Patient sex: F
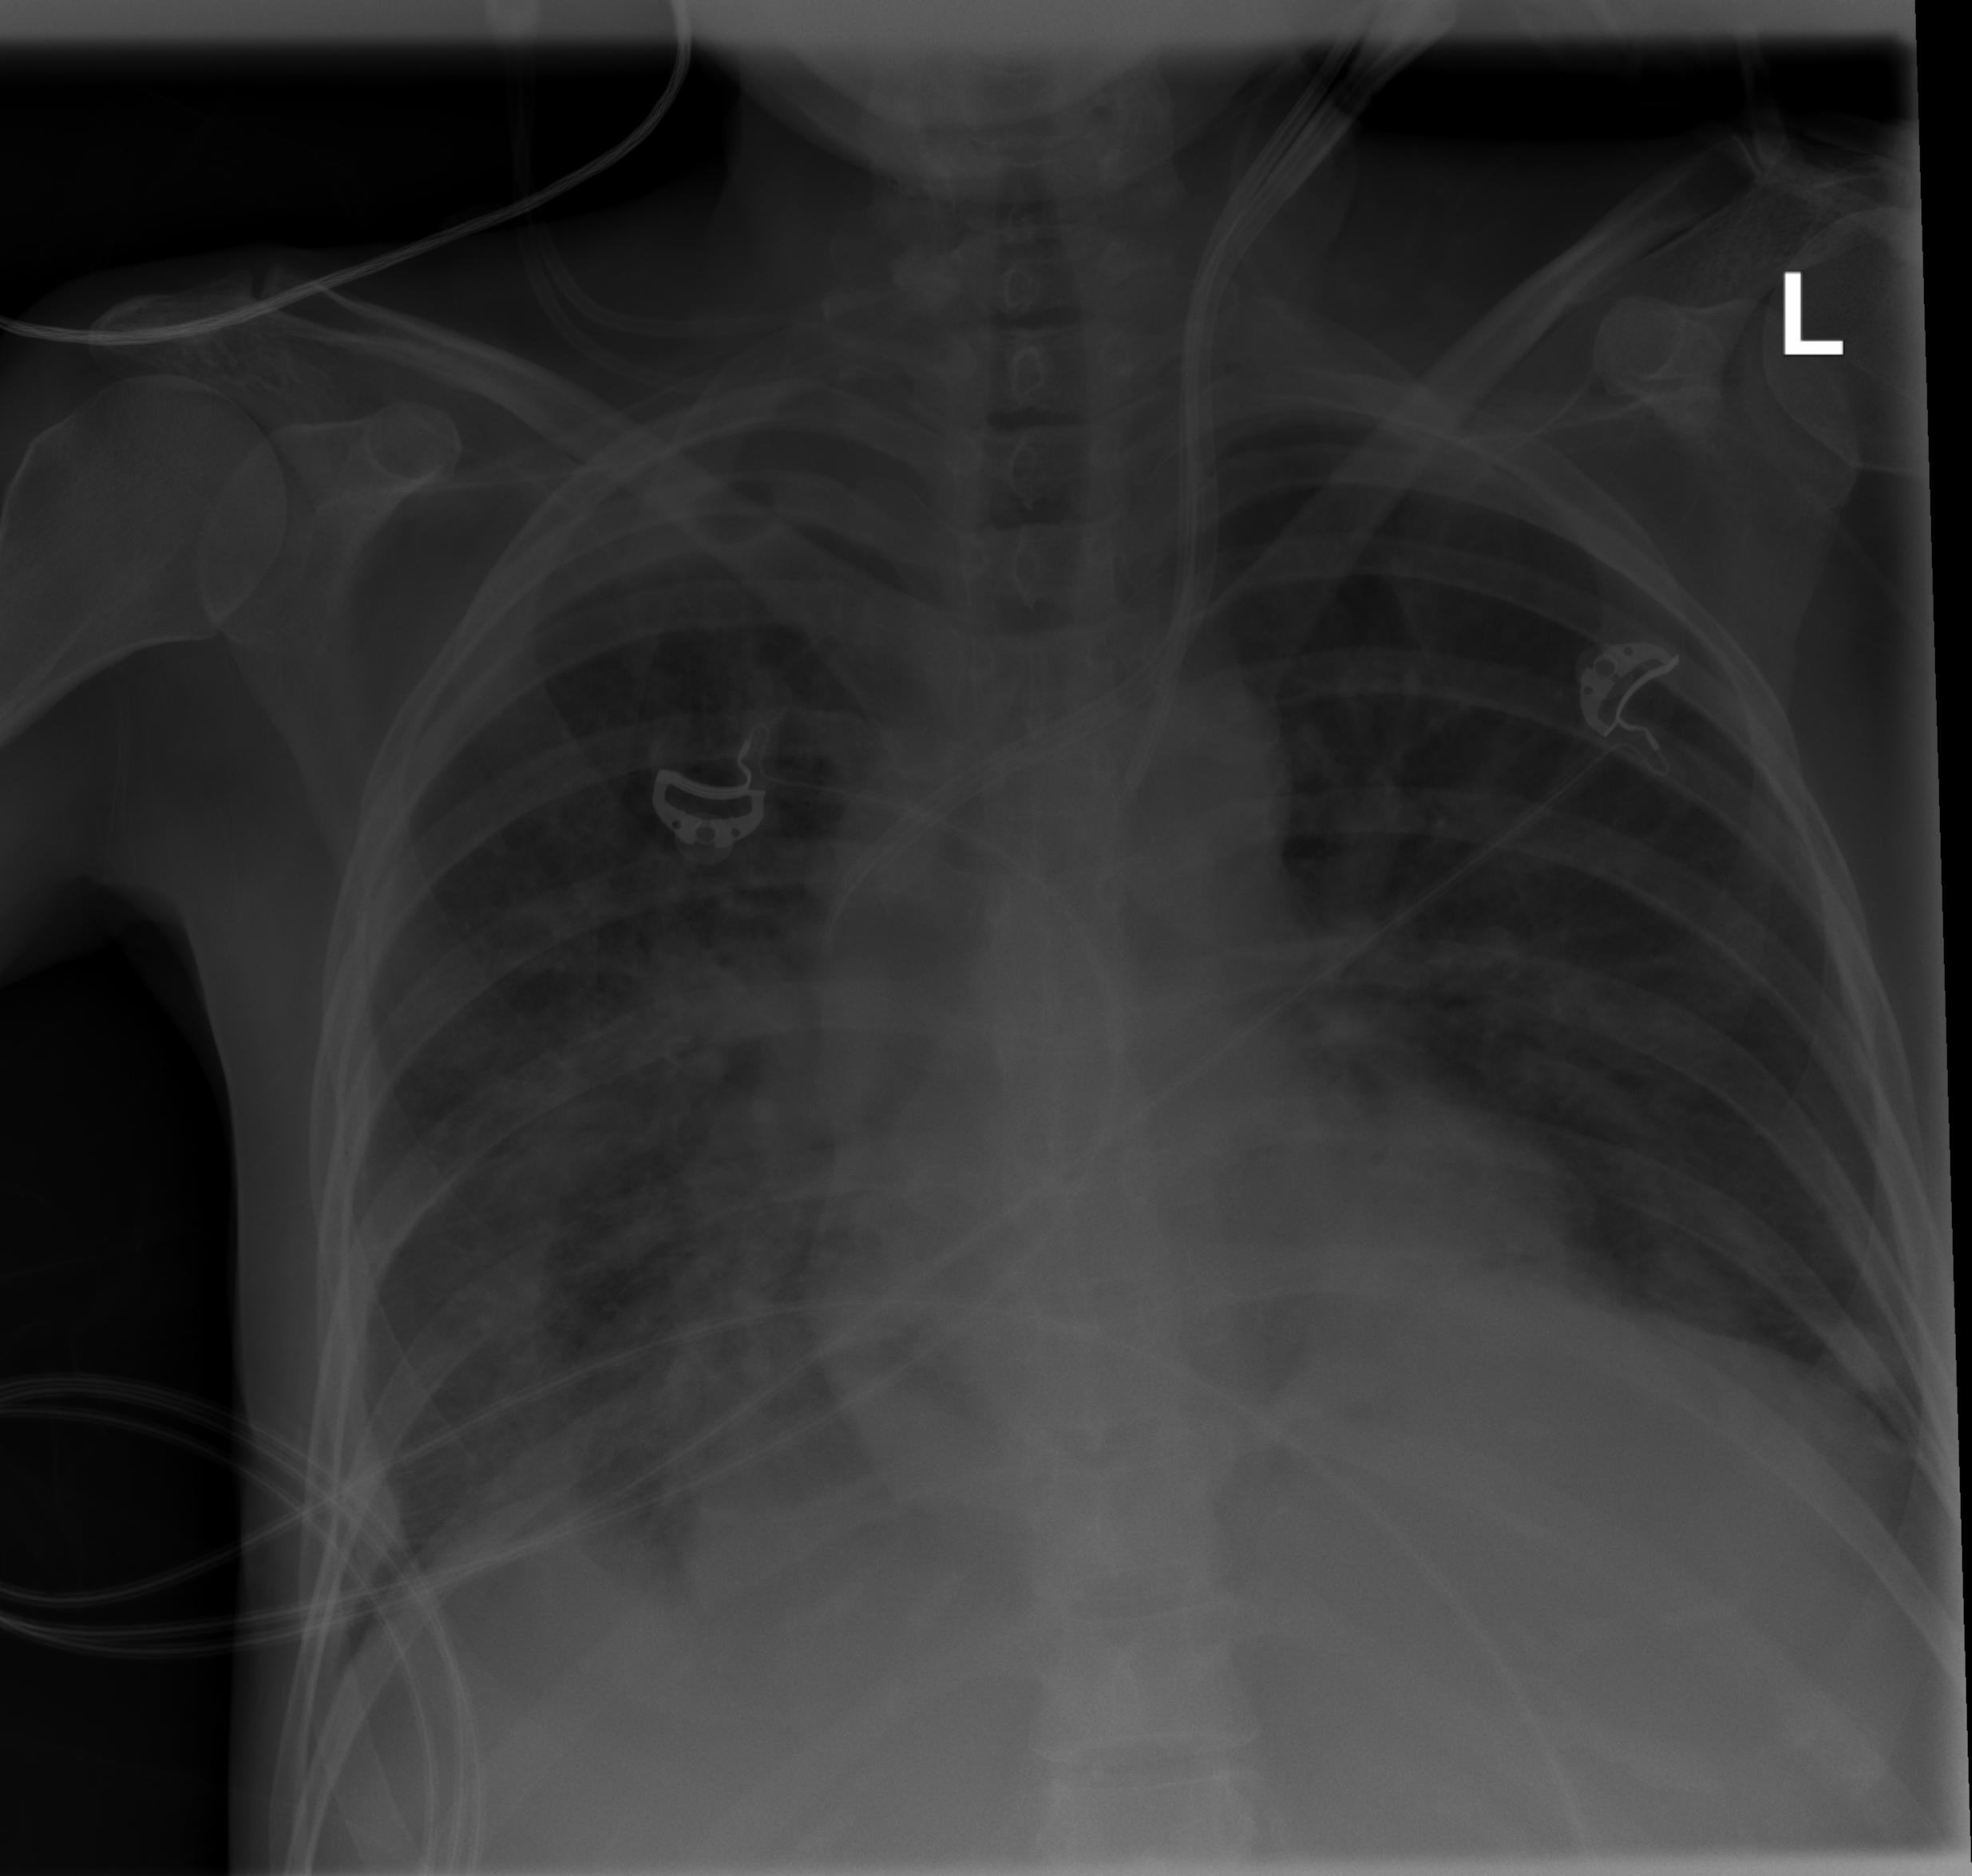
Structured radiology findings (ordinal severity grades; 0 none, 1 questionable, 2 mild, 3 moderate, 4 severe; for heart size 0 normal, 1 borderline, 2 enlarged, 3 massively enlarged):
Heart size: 1
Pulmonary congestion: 0
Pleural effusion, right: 2
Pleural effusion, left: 2
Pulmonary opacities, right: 2
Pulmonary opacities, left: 2
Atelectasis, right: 2
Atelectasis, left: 2